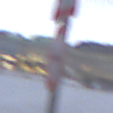
Verkehrszeichen: Ueberholverbot
Zusatzzeichen oben: Lichtzeichenanlage
Umgebung: Outdoor, Urban
Tageszeit: MorningAfternoon
Wetter: Overcast
Licht: Natural
Jahreszeit: NotSpecified
Kontrast: LowContrast